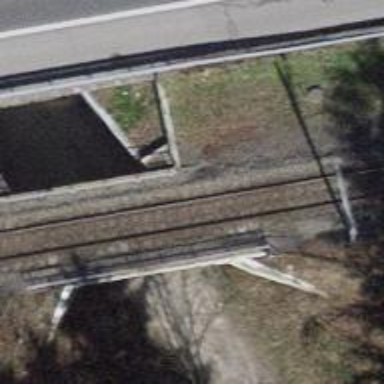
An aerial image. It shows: Track with grade2 surface type and tunnel.